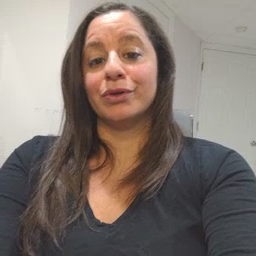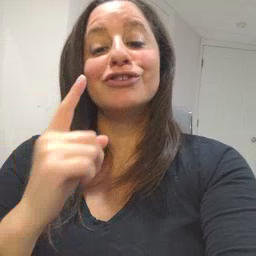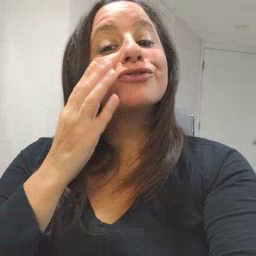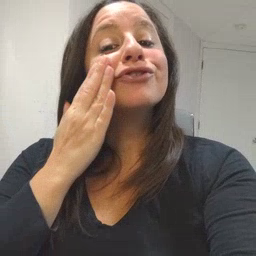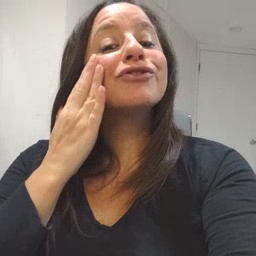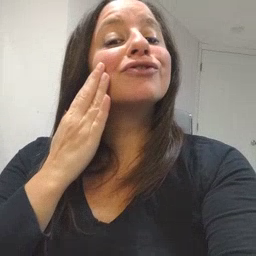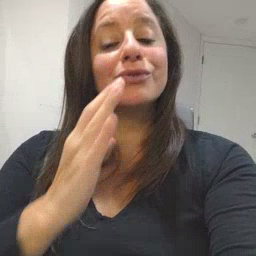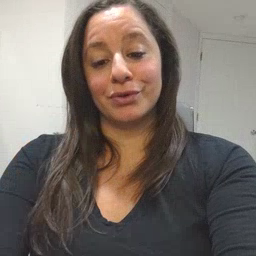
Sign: cheek